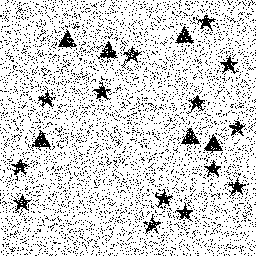
Squares: 0
Triangles: 6
Stars: 14
Total shapes: 20